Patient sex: F
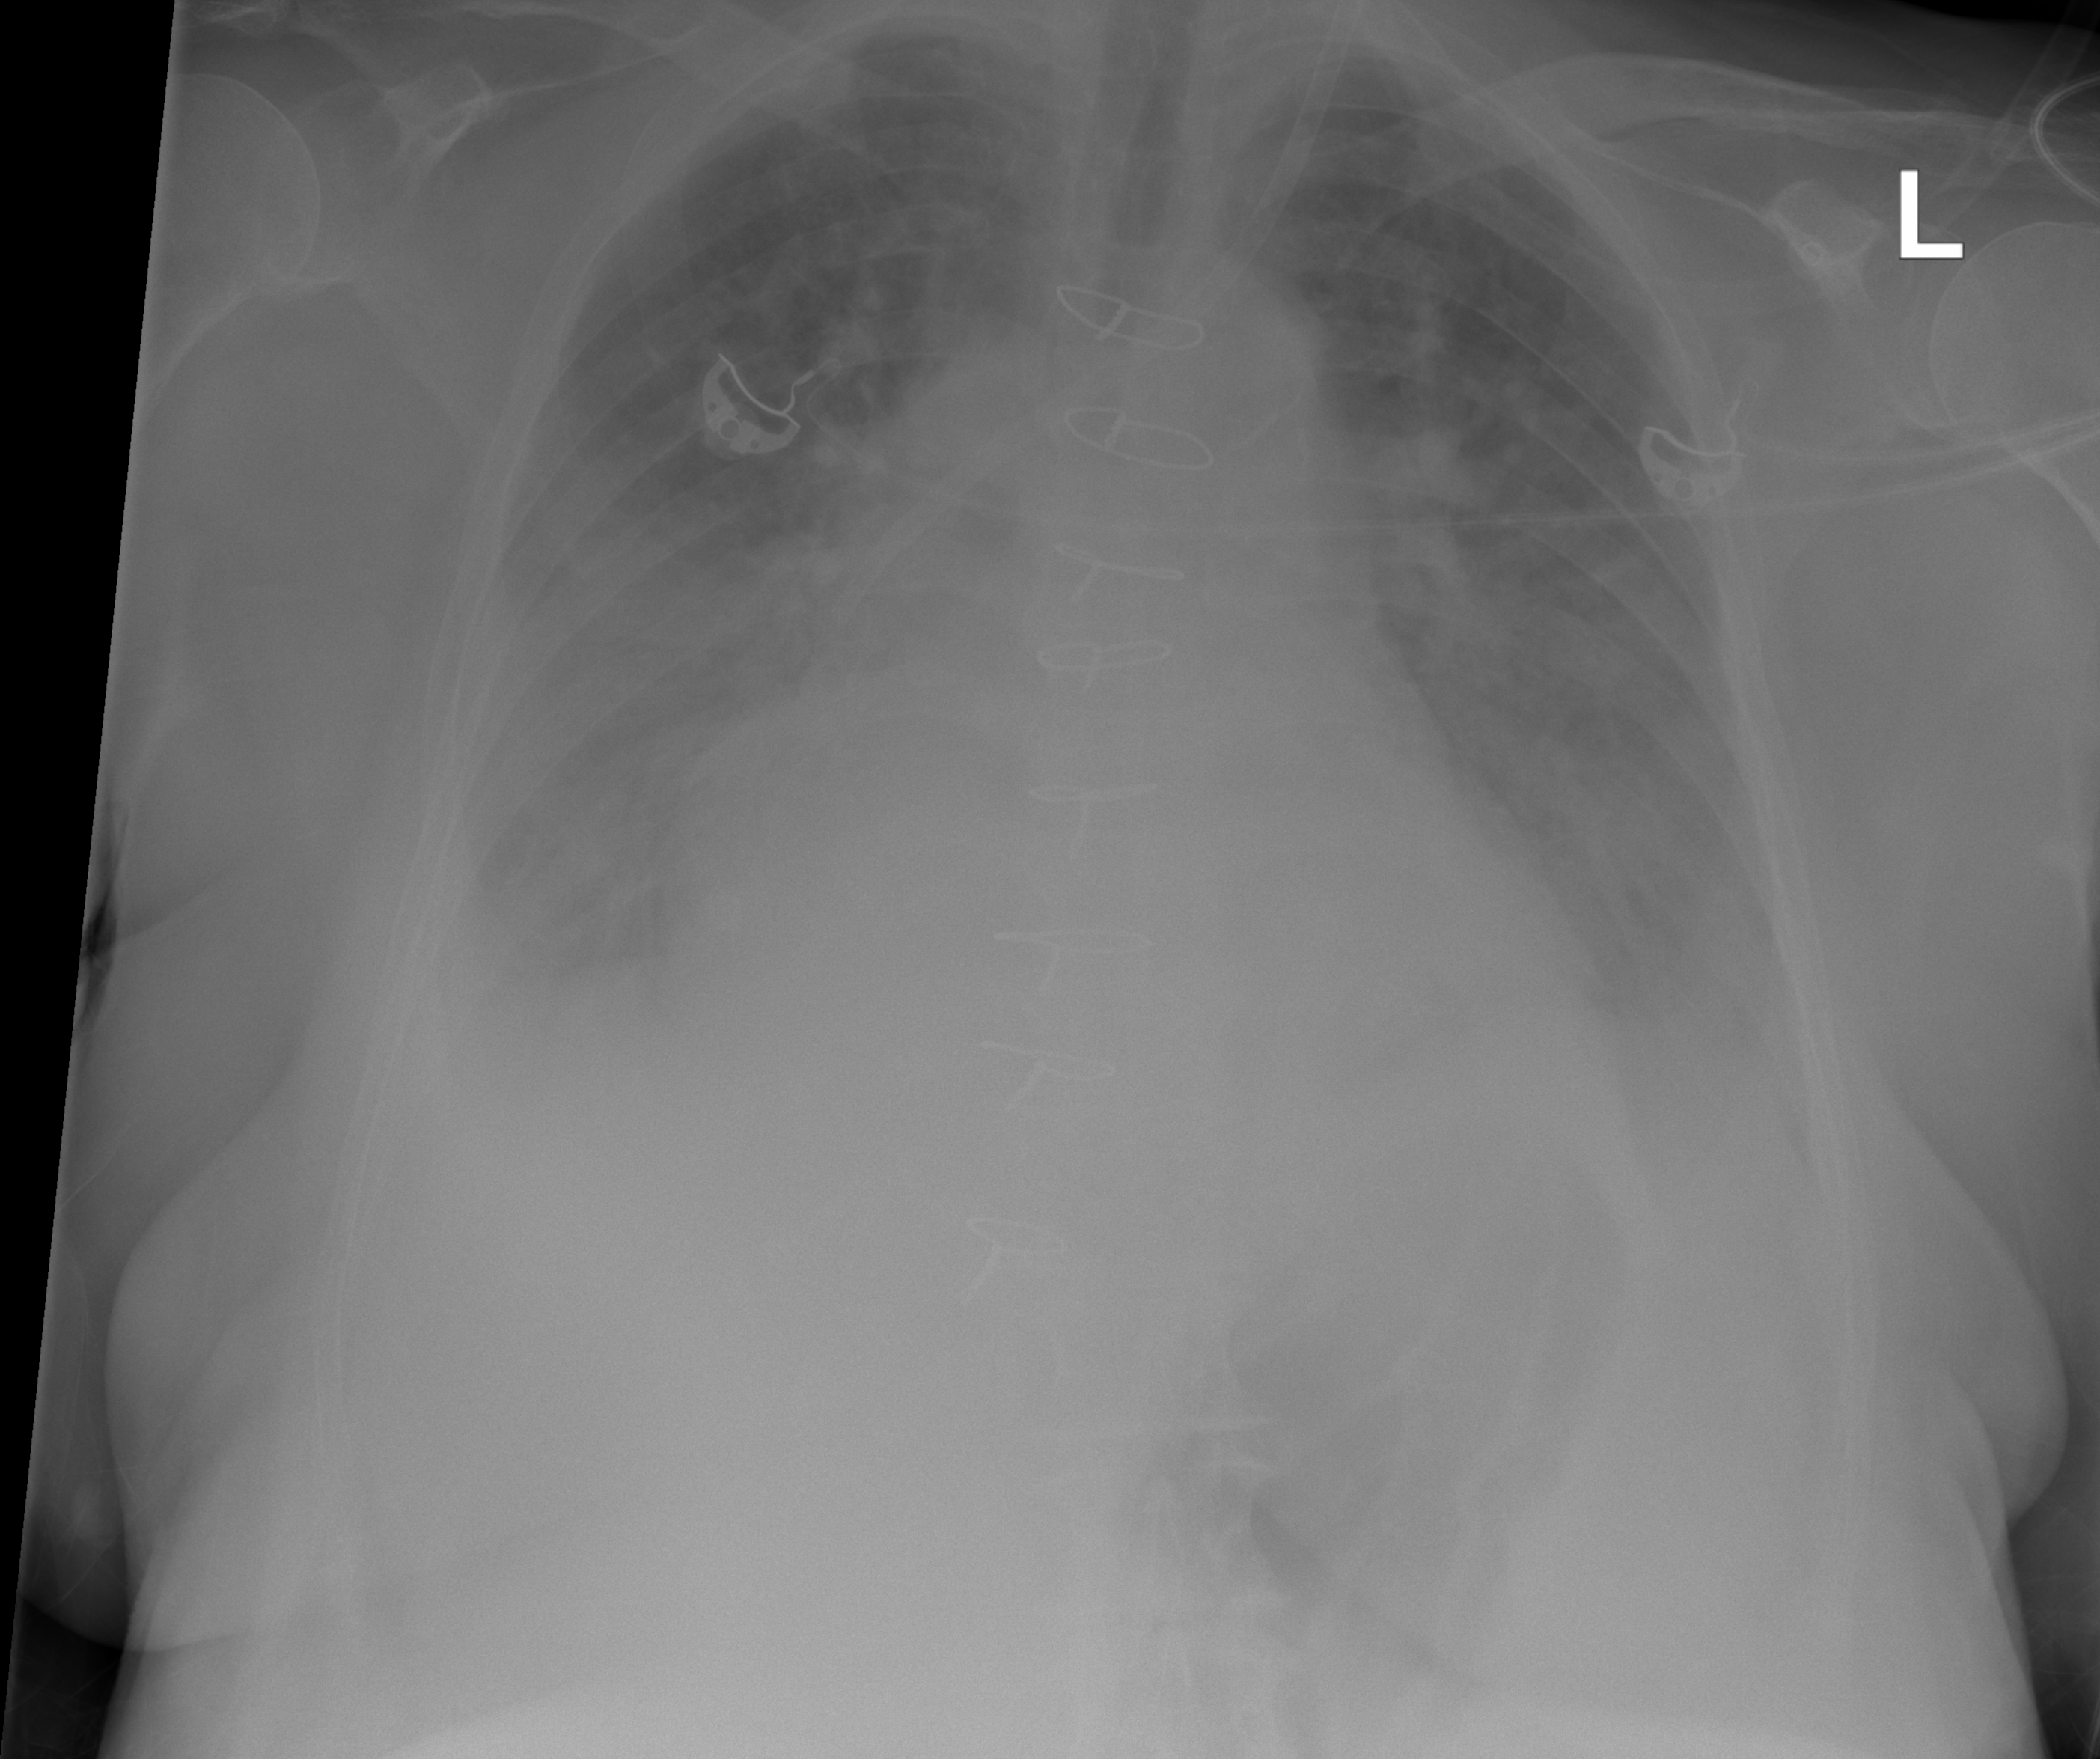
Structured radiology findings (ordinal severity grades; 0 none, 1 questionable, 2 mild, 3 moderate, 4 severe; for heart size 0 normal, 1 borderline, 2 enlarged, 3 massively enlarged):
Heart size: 2
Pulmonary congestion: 3
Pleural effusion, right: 2
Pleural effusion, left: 2
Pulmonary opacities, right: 3
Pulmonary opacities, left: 3
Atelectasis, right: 0
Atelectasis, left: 0